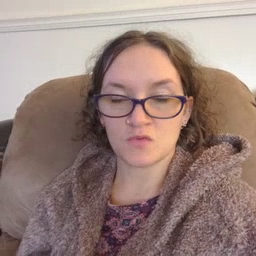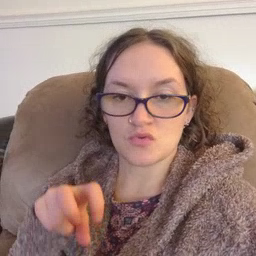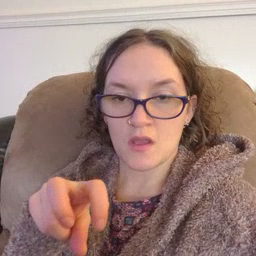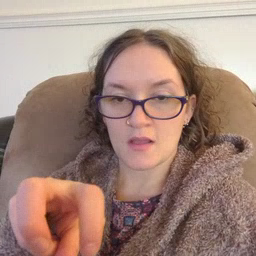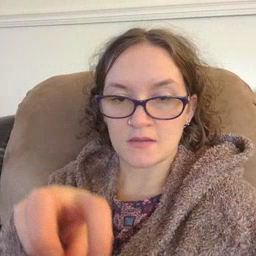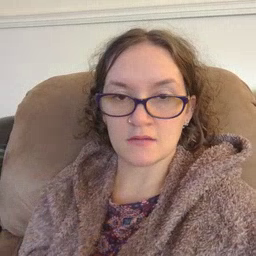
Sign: ride